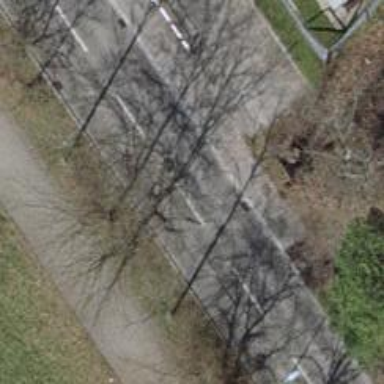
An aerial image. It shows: Asphalt sidewalk.